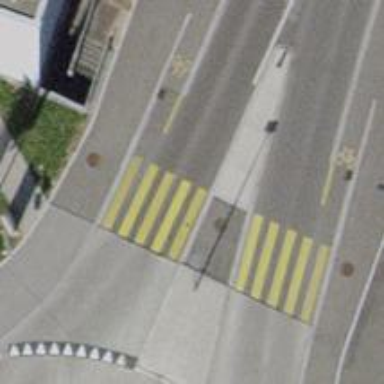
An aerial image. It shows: Marked crossing on the road.